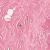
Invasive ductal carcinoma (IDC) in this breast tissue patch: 0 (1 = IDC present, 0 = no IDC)